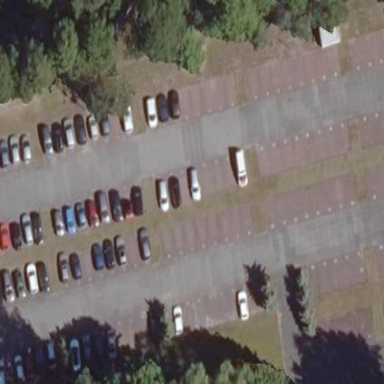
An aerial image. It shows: Parking area with surface.